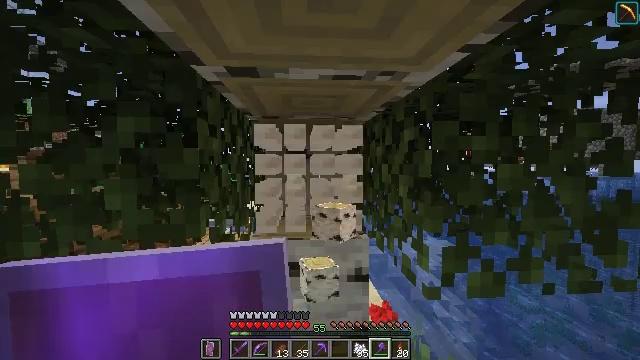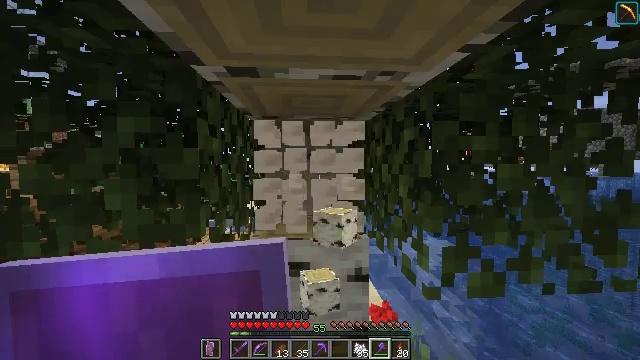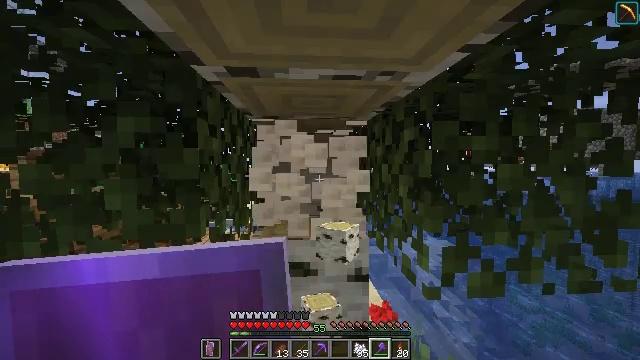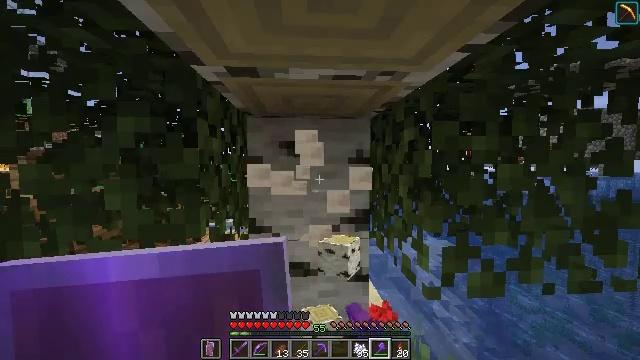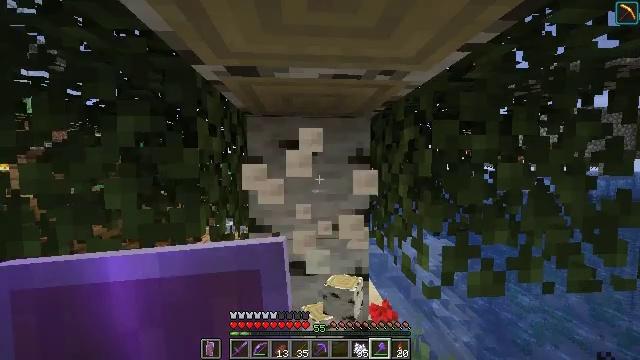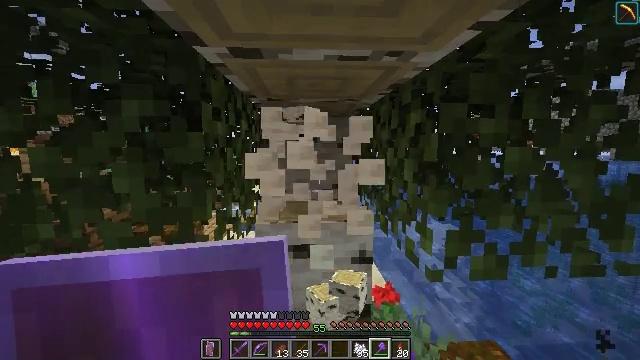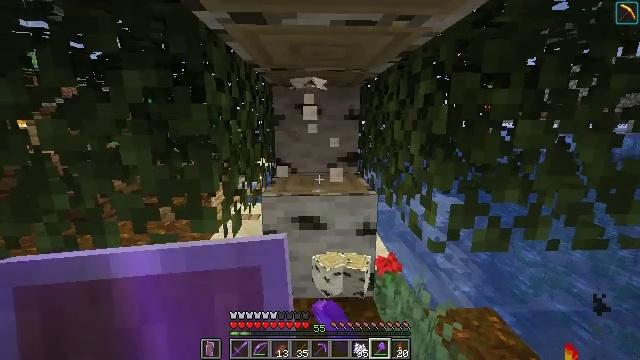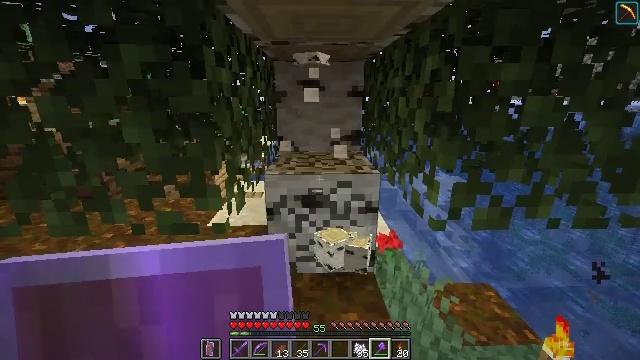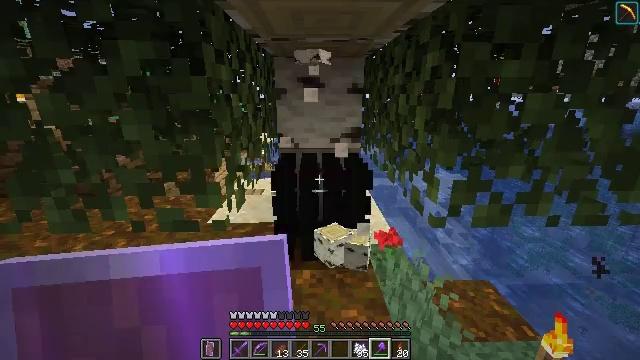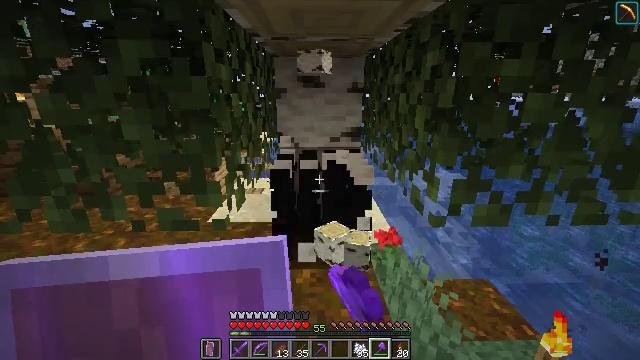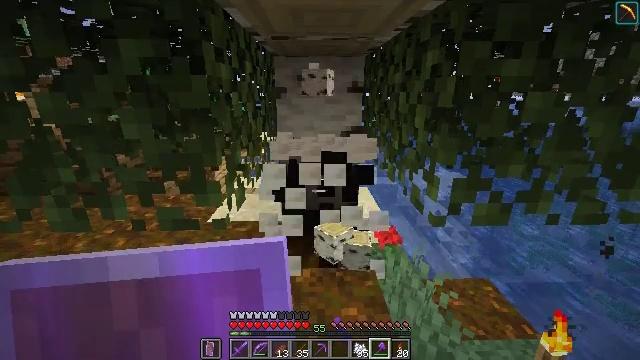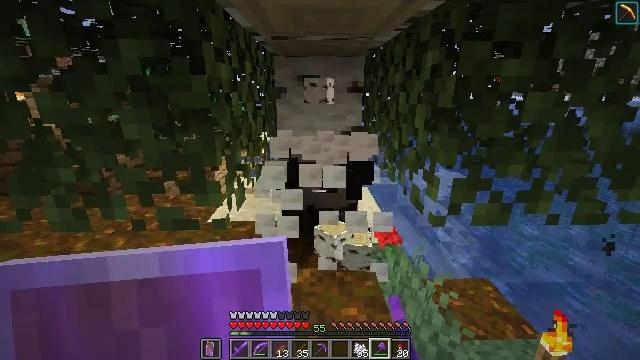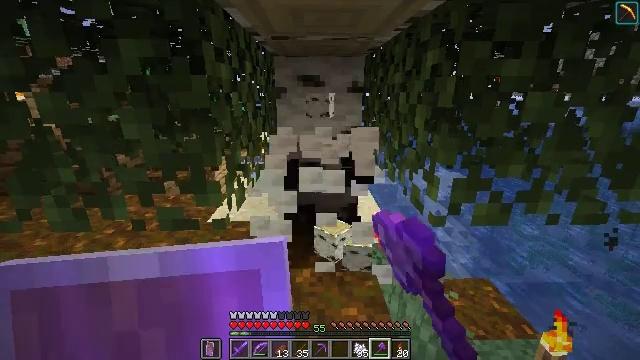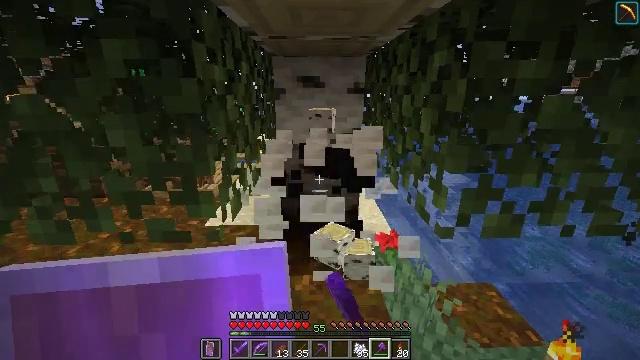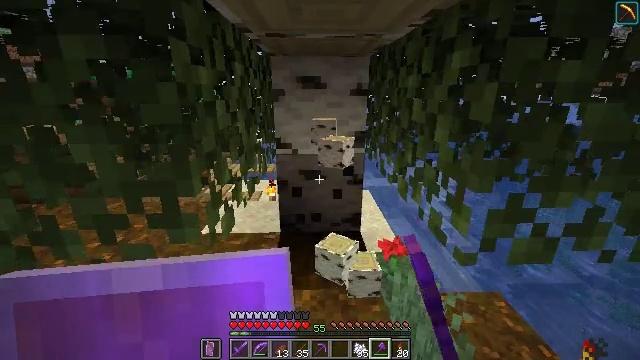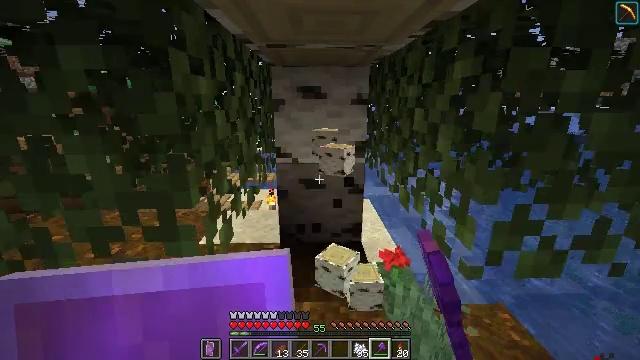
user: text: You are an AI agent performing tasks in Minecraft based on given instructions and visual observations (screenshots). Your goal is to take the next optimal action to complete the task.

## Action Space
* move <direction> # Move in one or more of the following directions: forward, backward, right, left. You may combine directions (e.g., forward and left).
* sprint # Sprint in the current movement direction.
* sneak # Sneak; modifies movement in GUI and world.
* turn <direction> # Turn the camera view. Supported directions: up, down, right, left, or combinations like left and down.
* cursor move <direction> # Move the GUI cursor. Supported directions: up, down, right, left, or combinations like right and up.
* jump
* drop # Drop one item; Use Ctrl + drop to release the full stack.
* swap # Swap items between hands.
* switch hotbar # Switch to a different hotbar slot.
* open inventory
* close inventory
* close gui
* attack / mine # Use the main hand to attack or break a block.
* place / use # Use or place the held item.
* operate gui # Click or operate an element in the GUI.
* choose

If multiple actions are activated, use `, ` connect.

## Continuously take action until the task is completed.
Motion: motion action
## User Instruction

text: Harvest birch logs from birch trees.
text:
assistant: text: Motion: attack / mine
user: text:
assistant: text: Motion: attack / mine
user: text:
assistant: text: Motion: attack / mine
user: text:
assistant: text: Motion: attack / mine
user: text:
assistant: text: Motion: turn left and down, attack / mine
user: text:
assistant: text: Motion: turn left and down, attack / mine
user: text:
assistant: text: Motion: turn down, attack / mine
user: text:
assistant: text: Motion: attack / mine
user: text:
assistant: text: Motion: attack / mine
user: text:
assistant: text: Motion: attack / mine
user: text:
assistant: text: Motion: attack / mine
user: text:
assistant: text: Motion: attack / mine
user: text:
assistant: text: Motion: move forward, attack / mine
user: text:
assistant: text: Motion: move forward
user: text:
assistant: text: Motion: move forward, turn up
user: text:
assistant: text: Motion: move forward, turn up
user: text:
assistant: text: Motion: move forward, turn up
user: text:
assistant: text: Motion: move forward, attack / mine
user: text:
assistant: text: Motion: move forward, attack / mine
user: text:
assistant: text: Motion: move forward, attack / mine
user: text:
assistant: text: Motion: turn down, attack / mine
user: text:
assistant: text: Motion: turn down, attack / mine
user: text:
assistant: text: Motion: turn down, attack / mine
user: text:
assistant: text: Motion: turn down, attack / mine
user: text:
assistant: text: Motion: turn down, attack / mine
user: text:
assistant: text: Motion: turn down, attack / mine
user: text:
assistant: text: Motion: turn down, attack / mine
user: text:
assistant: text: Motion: attack / mine
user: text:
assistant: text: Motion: attack / mine
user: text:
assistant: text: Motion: attack / mine